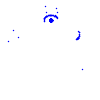
Particle: kaon